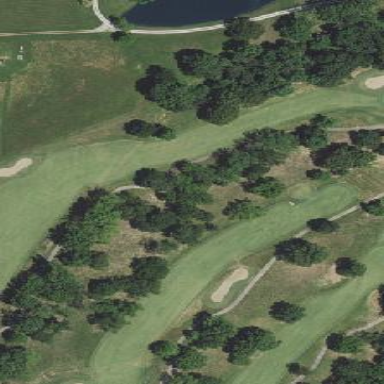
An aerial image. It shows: Scenic golf fairway.